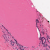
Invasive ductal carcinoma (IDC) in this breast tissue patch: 0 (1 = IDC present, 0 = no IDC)